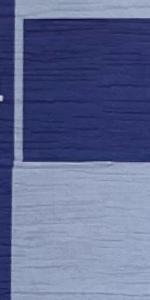
Label: Empty